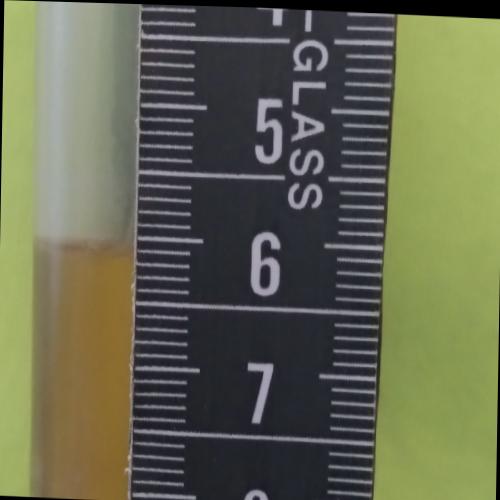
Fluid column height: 6.1 cm